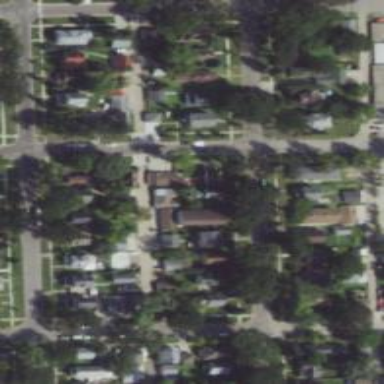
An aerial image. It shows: Neighborhood.